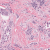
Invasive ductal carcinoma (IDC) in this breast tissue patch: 1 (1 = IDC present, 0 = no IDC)